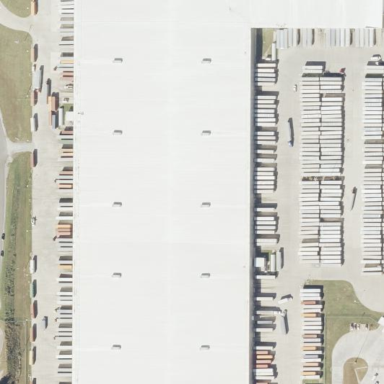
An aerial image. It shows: Warehouse.